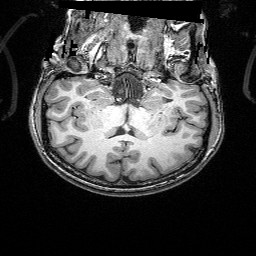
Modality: T1w
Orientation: sagittal
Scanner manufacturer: siemens
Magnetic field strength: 3 T
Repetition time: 2.25 s
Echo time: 0.00418 s